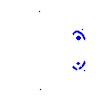
Particle: pion